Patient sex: F
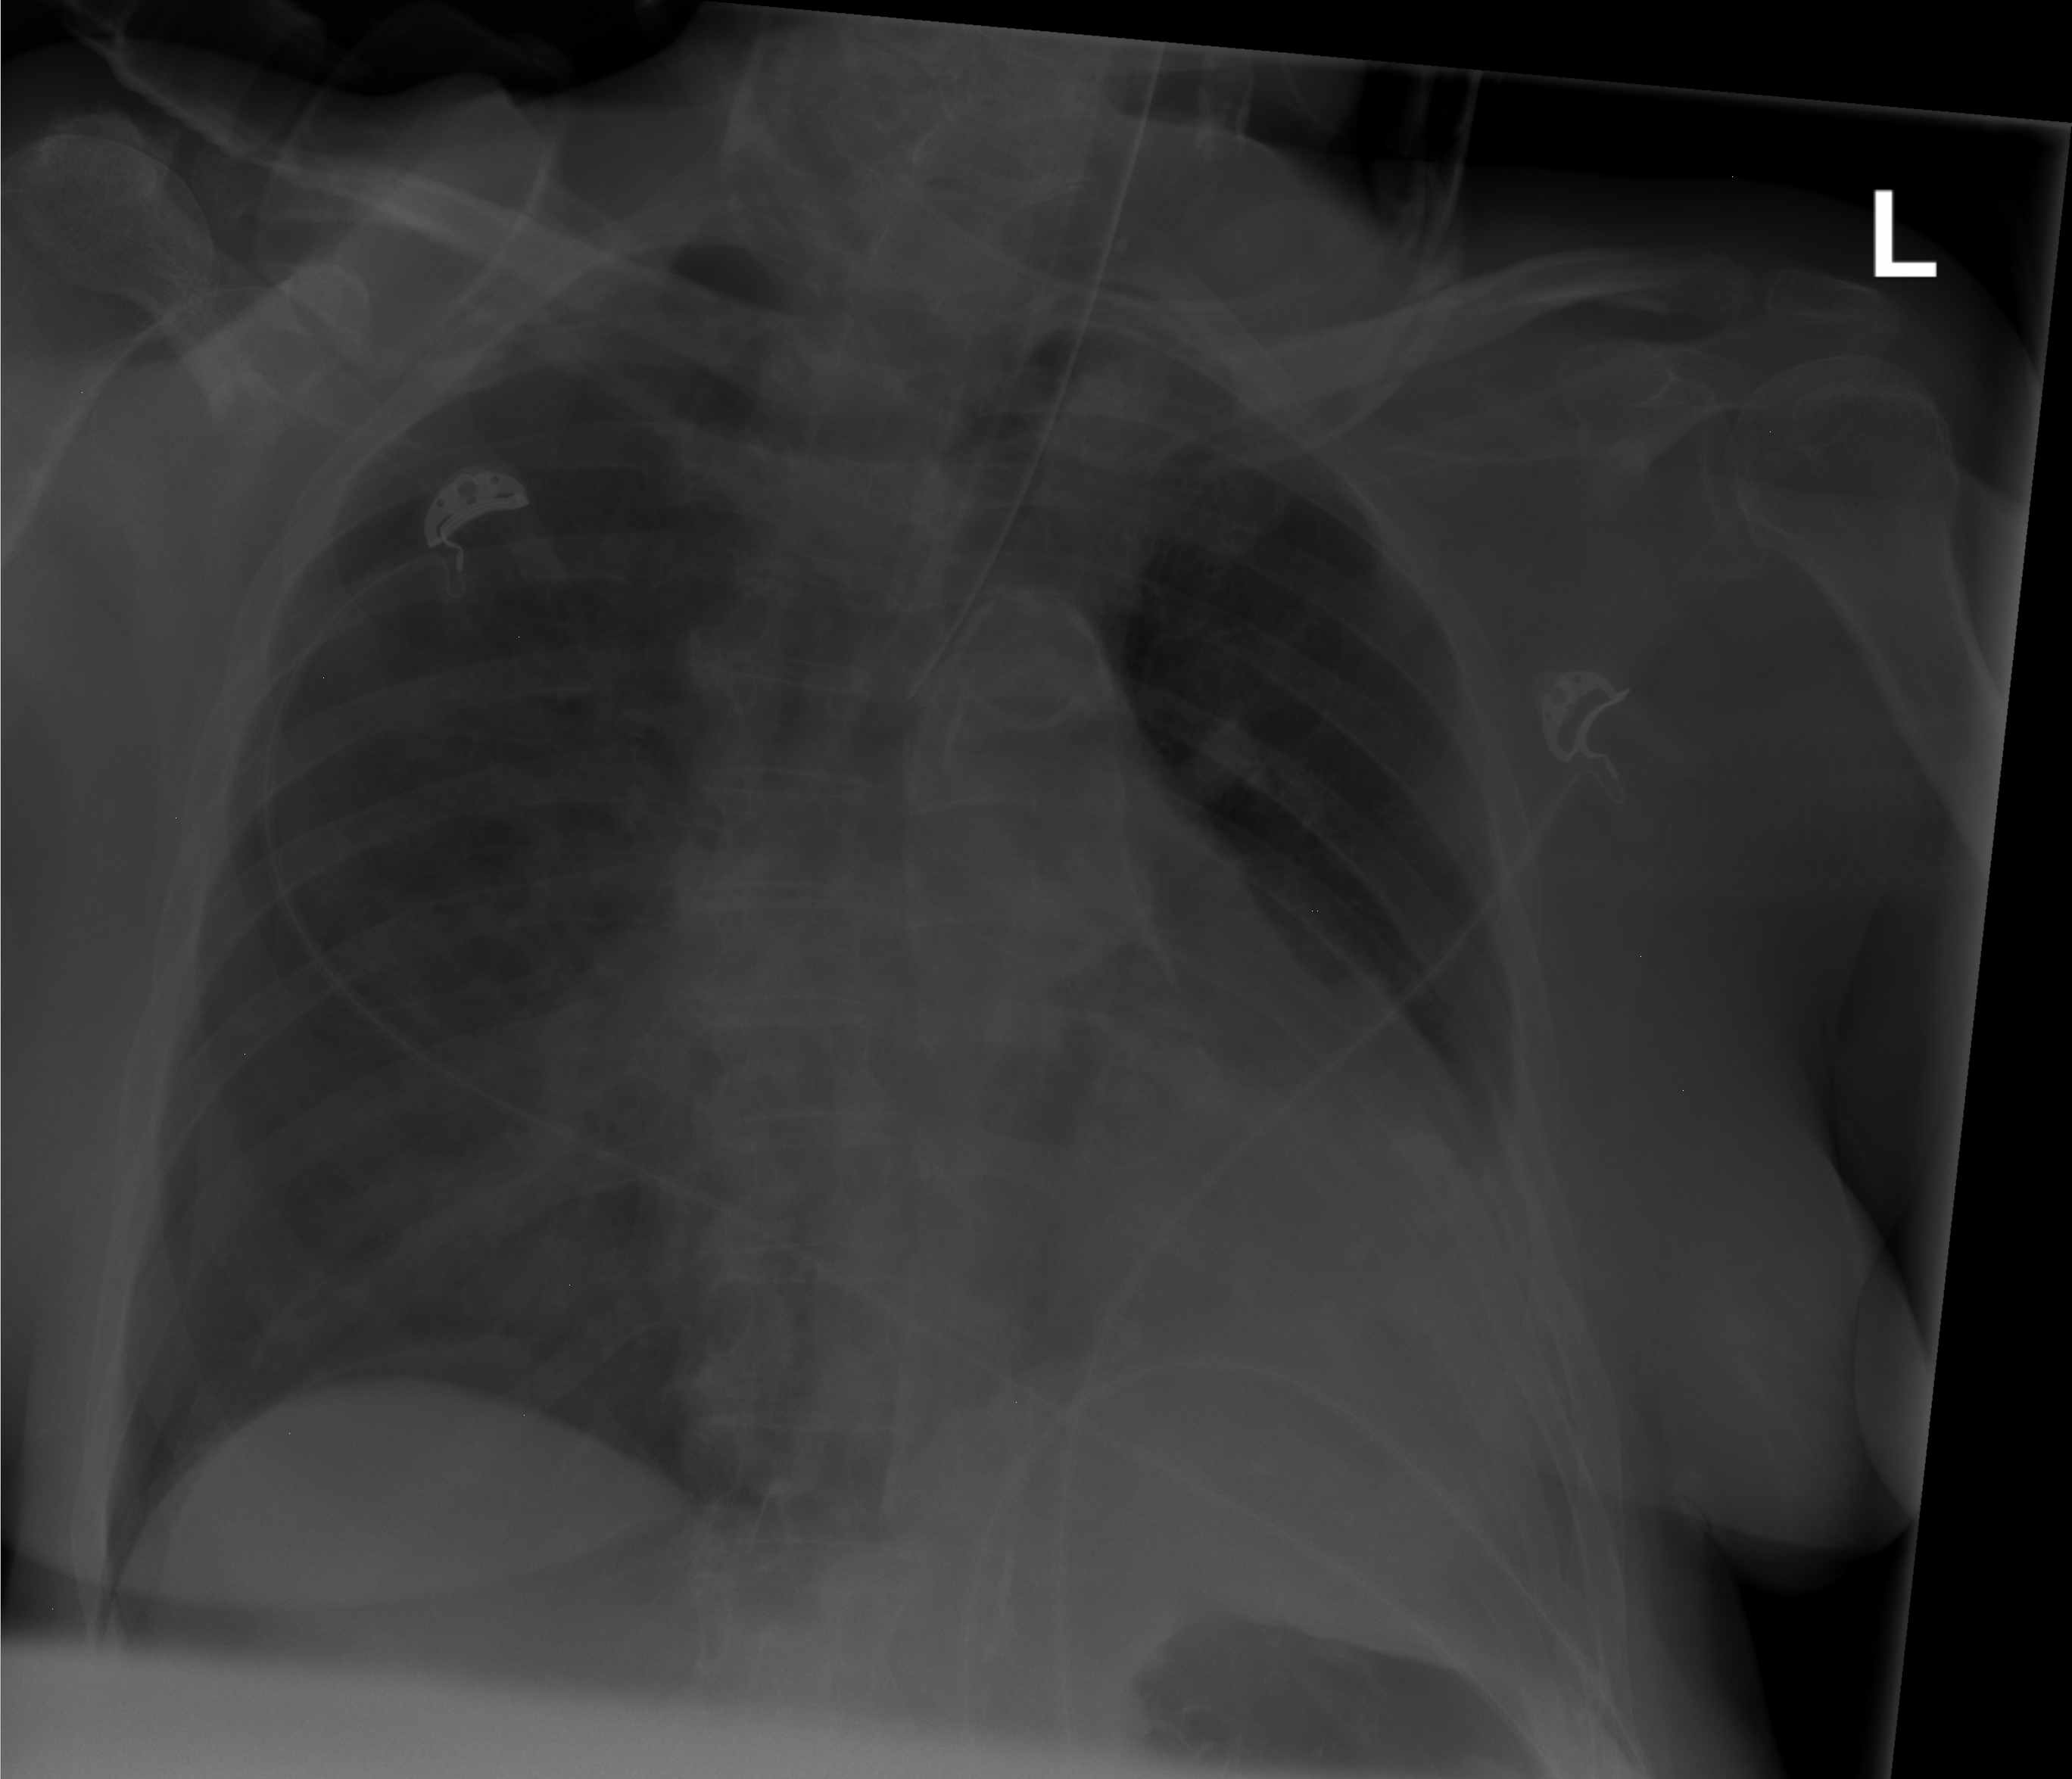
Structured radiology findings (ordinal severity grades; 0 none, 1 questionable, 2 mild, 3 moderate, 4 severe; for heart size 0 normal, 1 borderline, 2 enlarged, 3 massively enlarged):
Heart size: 3
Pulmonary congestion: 1
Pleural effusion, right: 1
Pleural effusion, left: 0
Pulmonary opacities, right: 0
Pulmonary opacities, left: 0
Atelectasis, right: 3
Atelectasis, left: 0